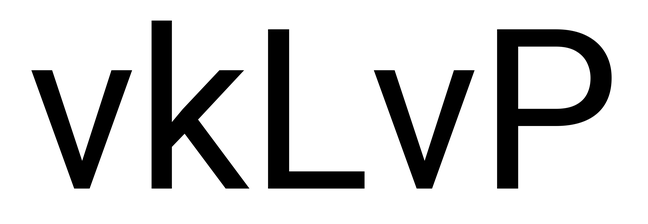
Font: Roboto_Regular